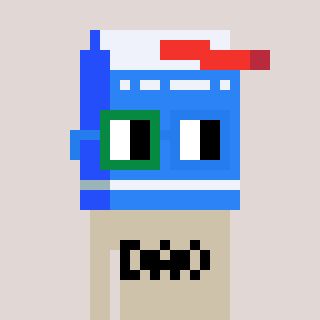
a pixel art character with square green and blue glasses, a milk-shaped head and a bege-colored body on a warm background